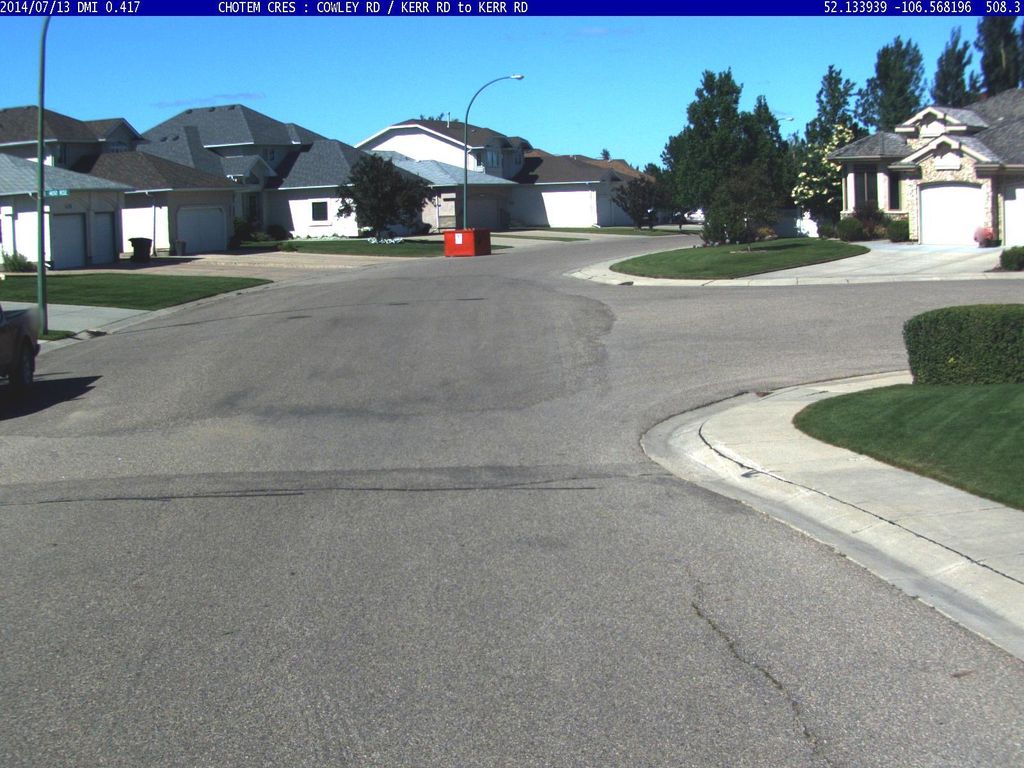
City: saskatoon